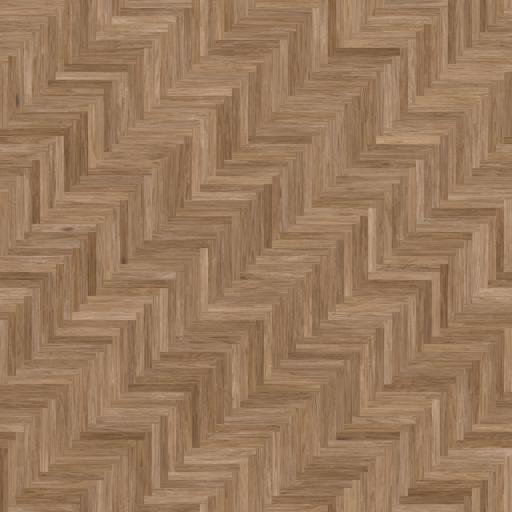
Tags: floor flooring parquet wood